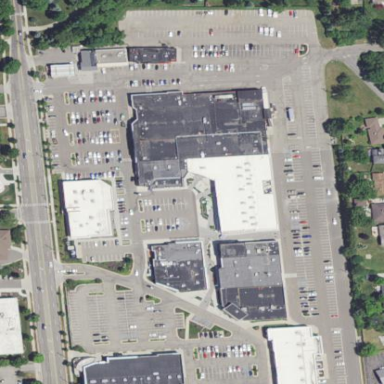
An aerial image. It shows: Parking area with surface.